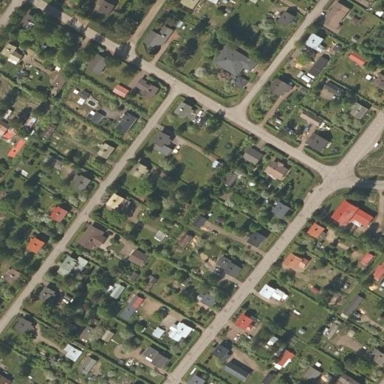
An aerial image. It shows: Residential area.